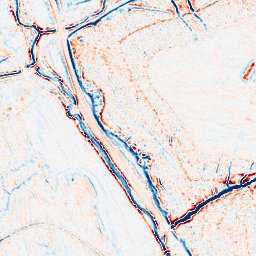
Category: edge_preserving
Decomposition family: bilateral
Decomposition parameters: d: 9
sigma_color: 75
sigma_space: 50
Upsampling method: edge_directed
Upsampling parameters: scale: 2
Upsampling scale: 2